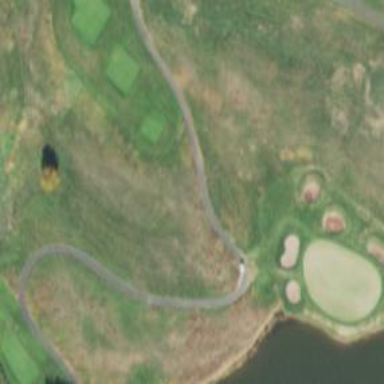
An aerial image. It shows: Rough area on grassy golf course.